Aerial crown-view tile of a tropical tree (Barro Colorado Island, Panama), acquired 20250616:
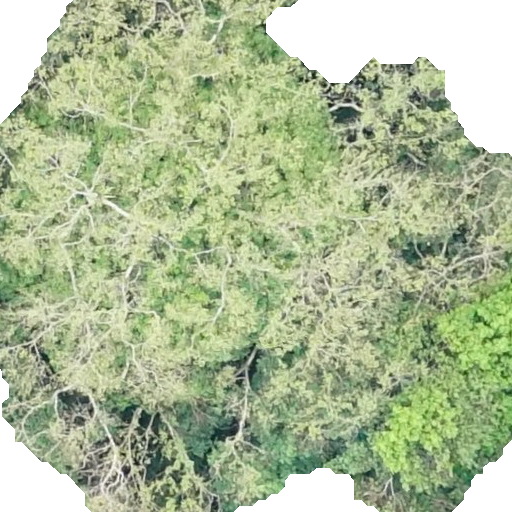
Species: Luehea seemannii
GBIF accepted scientific name: Luehea seemannii
Crown area: 379.408 m²